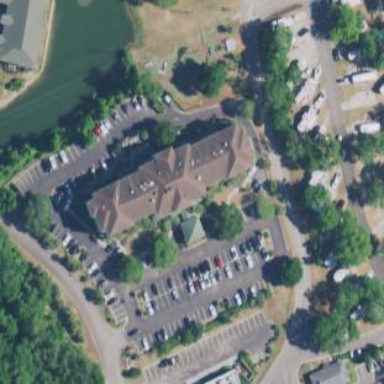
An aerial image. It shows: Hotel building.